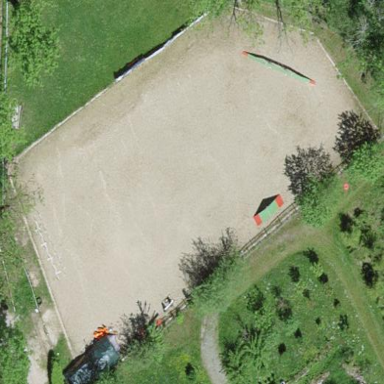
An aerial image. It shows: Equestrian pitch used for leisure and sports activities.